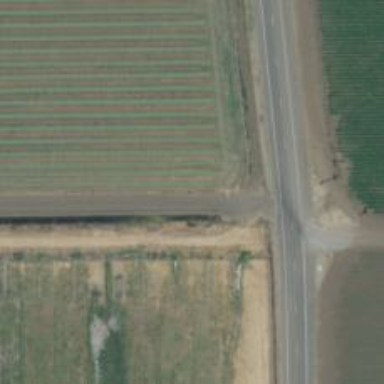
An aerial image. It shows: Track road.